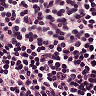
Metastatic tissue present: no